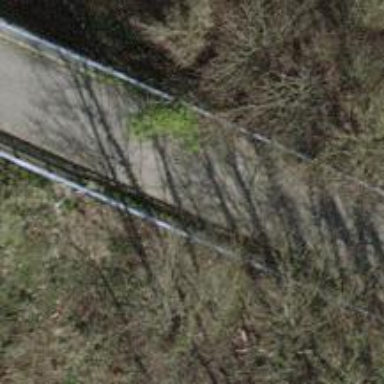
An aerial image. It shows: Asphalt track on bridge with grade1 tracktype.